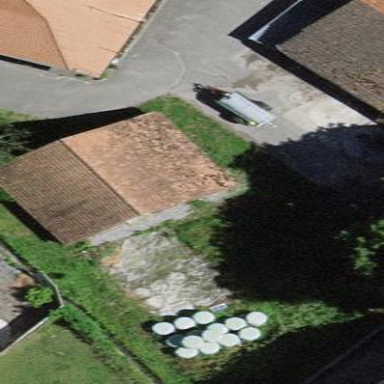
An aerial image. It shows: Sty building.